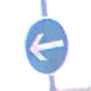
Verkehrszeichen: VorgeschriebeneFahrtrichtungHierLinks
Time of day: Midday
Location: Outdoor (Nature)
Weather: PartlyCloudy
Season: NotSpecified
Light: Natural